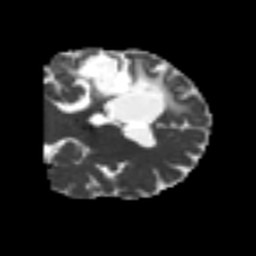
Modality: MD
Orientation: coronal
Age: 43
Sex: male
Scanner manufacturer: siemens
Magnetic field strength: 3 T
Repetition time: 4.999 s
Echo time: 0.07946 s